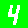
Digit: 4